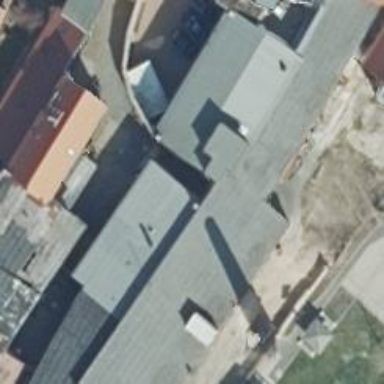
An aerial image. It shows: Building with flat roof.